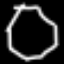
Label: octagon